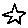
Label: star